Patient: sex M, age 74
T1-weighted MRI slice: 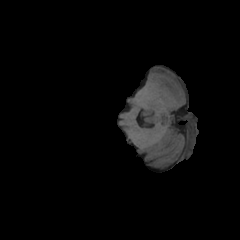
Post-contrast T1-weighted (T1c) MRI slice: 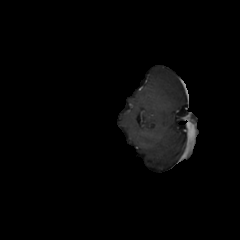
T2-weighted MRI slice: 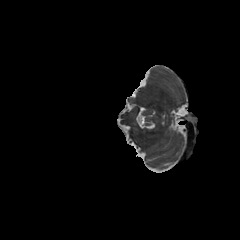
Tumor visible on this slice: no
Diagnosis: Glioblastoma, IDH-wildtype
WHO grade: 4